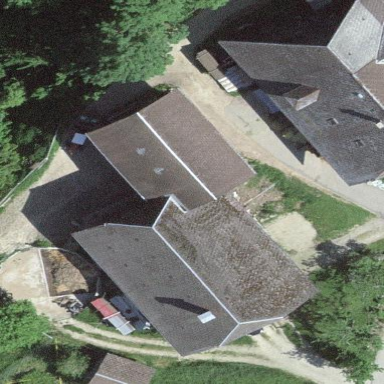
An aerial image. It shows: Farmyard area.